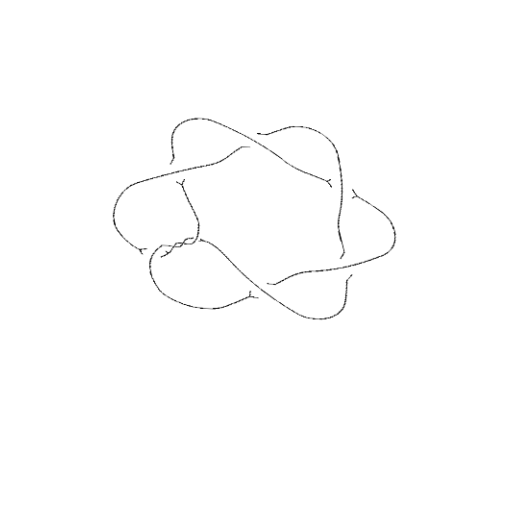
Crossing number: 9